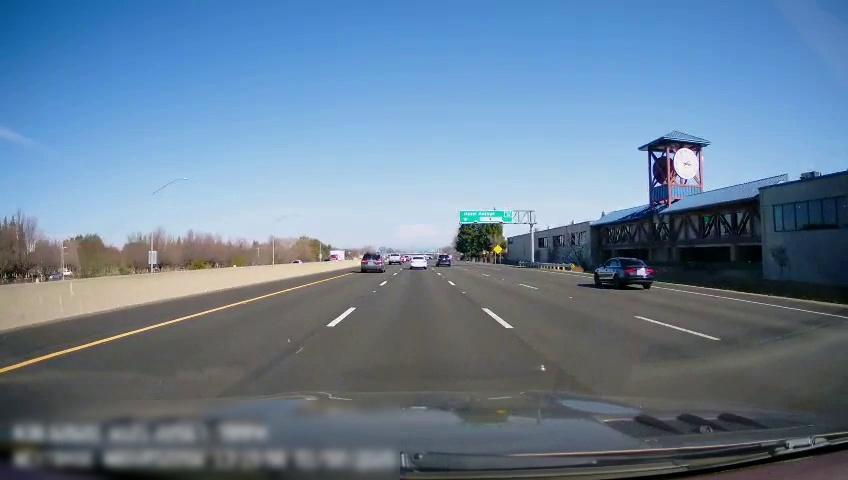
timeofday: Day
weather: Sunny
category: Drivable Space
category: Vehicles | SUV
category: Vehicles | Truck
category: Vehicles | Car
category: Vehicles | Car
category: Vehicles | SUV
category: Vehicles | Truck
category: Lanes | Current Lane
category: Lanes | Current Lane
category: Lanes | Current Lane
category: Lanes | Alternate Lane
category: Lanes | Alternate Lane
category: Lanes | Alternate Lane
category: Traffic | Signs
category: Traffic | Signs